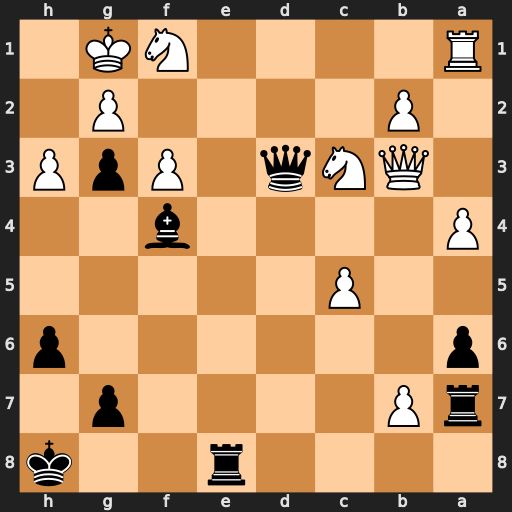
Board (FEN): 4r2k/rP4p1/p6p/2P5/P4b2/1QNq1PpP/1P4P1/R4NK1
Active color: b
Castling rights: -
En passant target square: -
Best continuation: Qd4+ Kh1 Qxc5 Qf7 Qf8